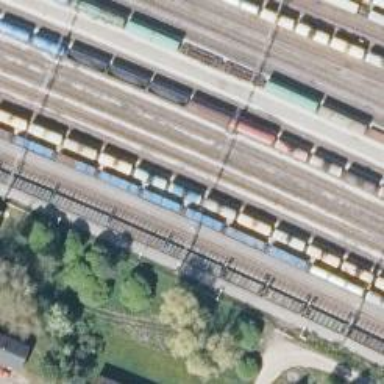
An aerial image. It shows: Railway with continuous electrified contact line.